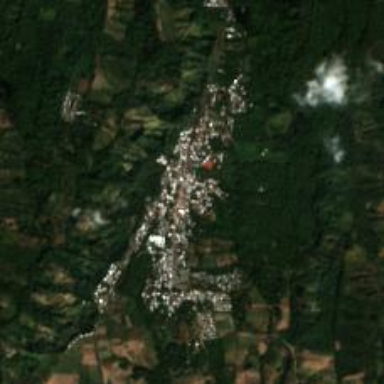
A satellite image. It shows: Town.